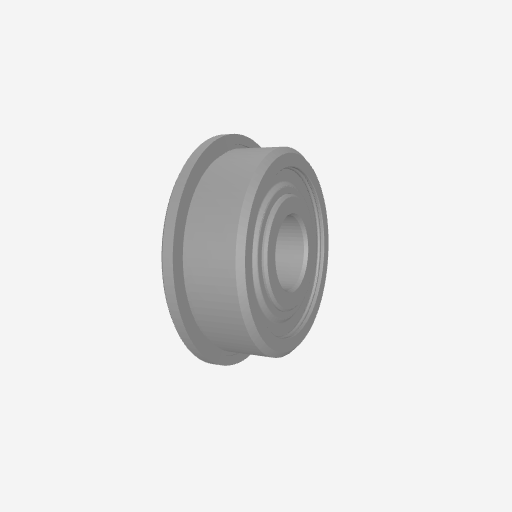
Part: Bearing5ID